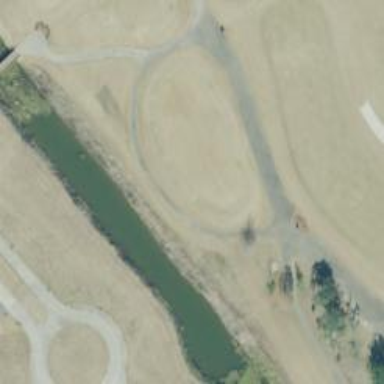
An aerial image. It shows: Golf cartpath that is also road path.